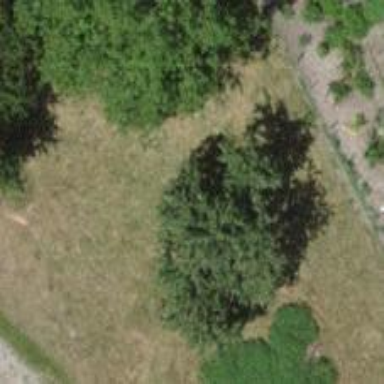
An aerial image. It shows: Single tag "natural: tree."